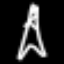
Label: The Eiffel Tower